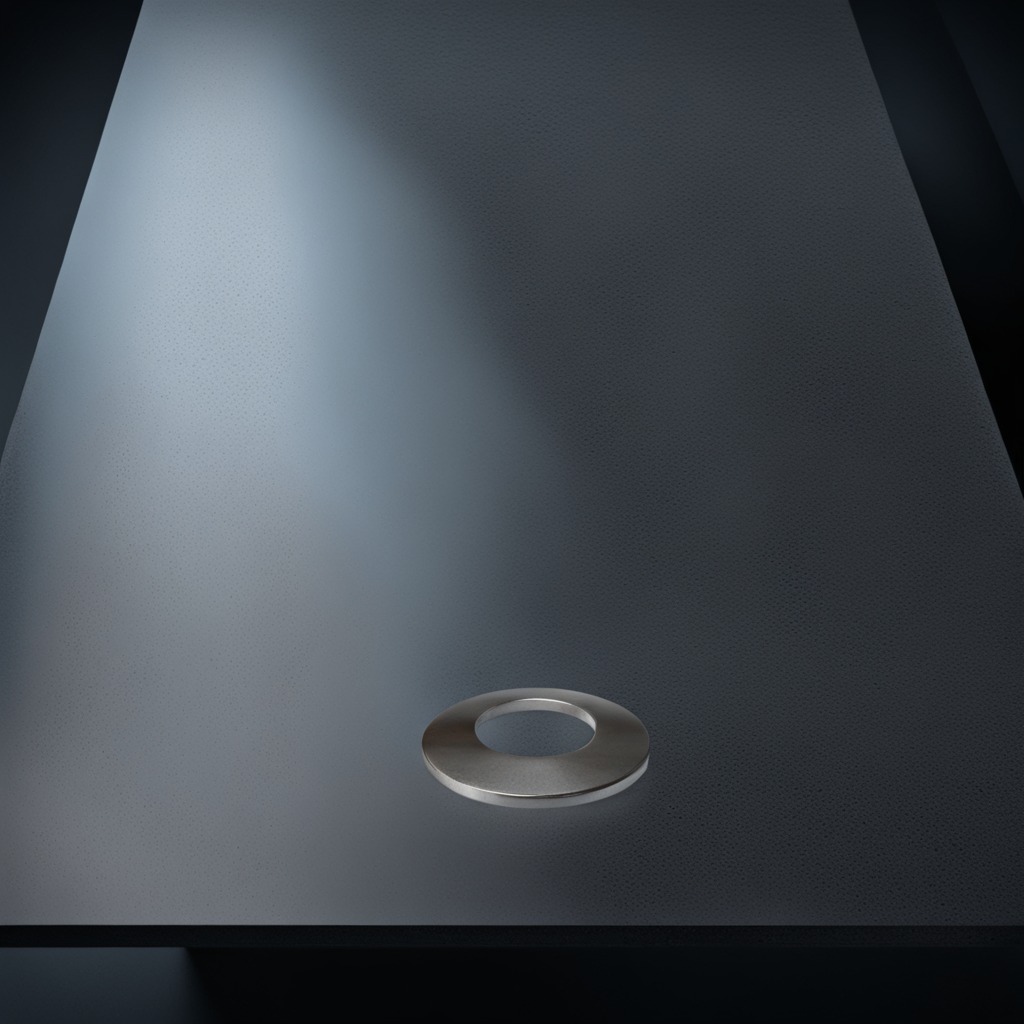
A flat metal washer is lying on the granite table inside a workshop at night.